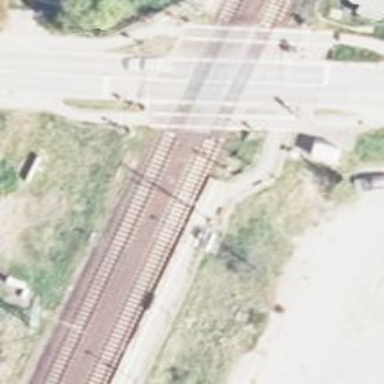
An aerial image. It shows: Railway halt station for public transport.